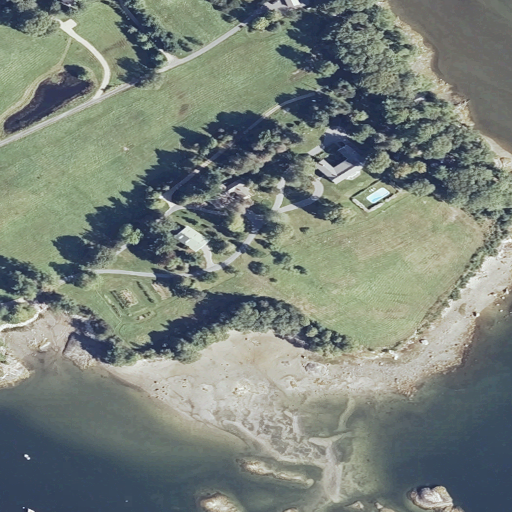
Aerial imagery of cape in Maine named Peters Point containing pasture, open water, herbaceous wetlands, evergreen forest, low intensity development, mixed forest, open development, and medium intensity development